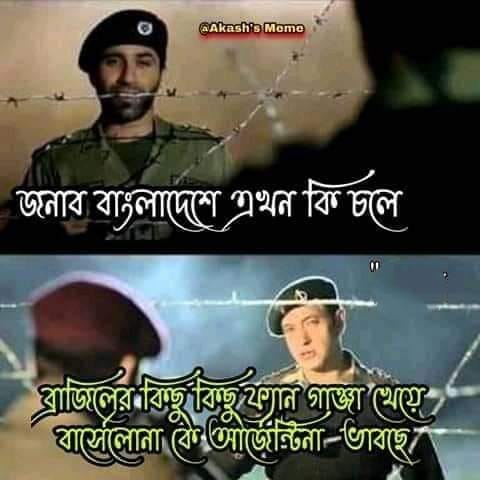
Caption: জনাব বাংলাদেশে এখন কি চলে     ব্রাজিলের কিছু কিছু ফ্যান গাঞ্জা খেয়ে বার্সোলোনা কে আর্জেন্টিনা ভাবছে
Label: hate